Question: I'm trying to convert this Scala expression to Java:
'''
val corpus: RDD[String] = sc.wholeTextFiles("docs/*.md").map(_._2)
'''
This is what I have in Java:
'''
RDD<String> corpus = sc.wholeTextFiles("docs/*.md").map(a -> a._2);
'''
But I get an error on 'a._2':.

If I go to the "super" method, this is what I see:
'''
package org.apache.spark.api.java.function;
import java.io.Serializable;
public interface Function<T1, R> extends Serializable {
R call(T1 var1) throws Exception;
}
'''
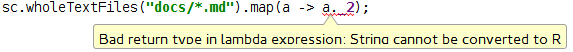
Answer: In Scala PairRDD is a Tuple type and you can access its members with '_1'and '_2'. However Java does not have built in Tuples so you have to use methods to get these members. It should look like this, since Java always requires parentheses on any function.
'''
JavaRDD<String> corpus = sc.wholeTextFiles("docs/*.md").map(a -> a._2());
'''
Edit: It seems that in Scala an implicit parameter is passed to the 'map' method, which means you have to pass it explicitly in Java. See <URL> for the Scala documentation.
Edit 2: After a few hours of fumbling the answer was found, it had to be a JavaRDD.